Question: I have a Team Project created with the "Standard" branch pattern from the ALM Rangers' Branching guidance:

After creating it, I found that I only really needed the "Basic" pattern. That is, I don't need the "Service Pack" branch.
Is there a way for me to remove the "Service Pack" branch and "heal" the hierarchy so that "Release" is under "Main" in the hierarchy? Right now, every changeset in the "Service Pack" hierarchy has a corresponding changeset in the "Release" hierarchy, as "Service Pack" has just been in the way.
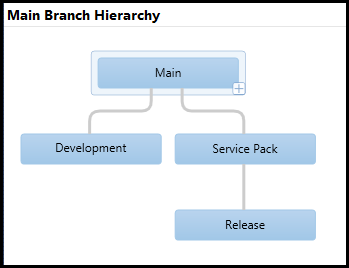
Answer: The simplest solution is to not remove or reparent.
The service pack branch is the "service pack branch" in name only. Delete the "release" branch and rename the "service pack branch" to "release".